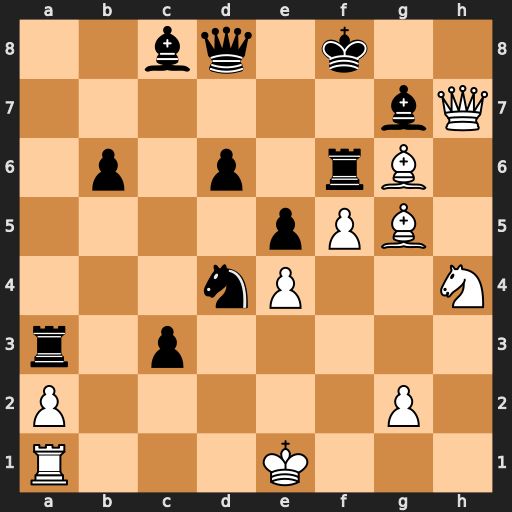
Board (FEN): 2bq1k2/6bQ/1p1p1rB1/4pPB1/3nP2N/r1p5/P5P1/R3K3
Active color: w
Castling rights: Q
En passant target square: -
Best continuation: Bh6 Rxg6 Nxg6+ Ke8 Qxg7